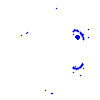
Particle: pion